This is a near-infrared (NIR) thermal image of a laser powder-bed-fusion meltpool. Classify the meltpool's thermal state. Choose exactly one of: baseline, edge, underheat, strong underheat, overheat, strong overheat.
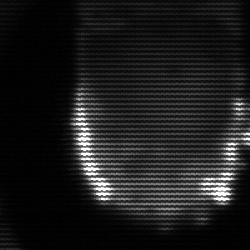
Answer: baseline